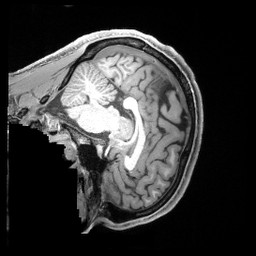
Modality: T1w
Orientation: sagittal